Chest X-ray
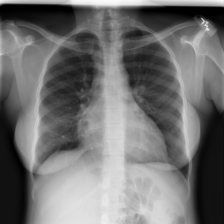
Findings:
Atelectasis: negative
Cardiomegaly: positive
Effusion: negative
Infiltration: positive
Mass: negative
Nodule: negative
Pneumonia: negative
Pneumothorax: negative
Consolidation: negative
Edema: negative
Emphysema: negative
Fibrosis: negative
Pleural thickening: negative
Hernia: negative